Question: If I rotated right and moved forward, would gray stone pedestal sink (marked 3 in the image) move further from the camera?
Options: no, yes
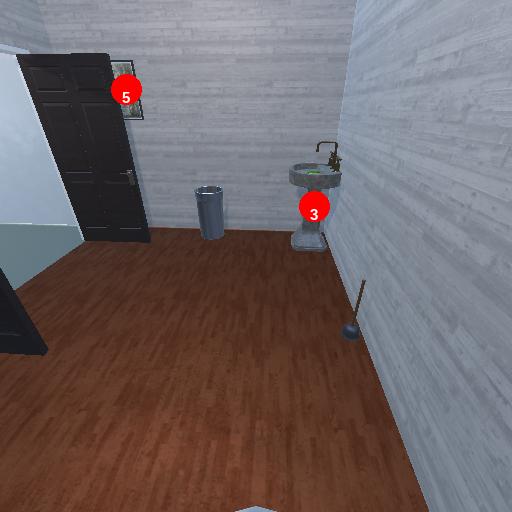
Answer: no